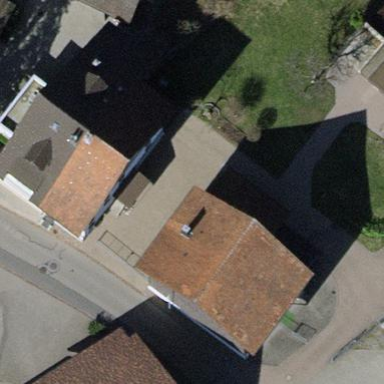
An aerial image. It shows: Gabled building.